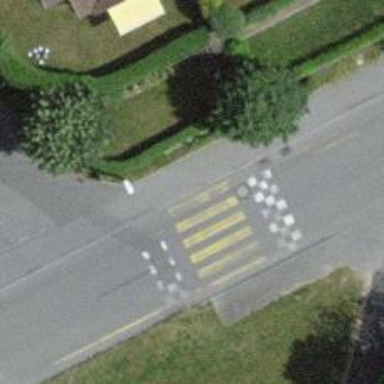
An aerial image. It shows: Kerb serving as barrier.